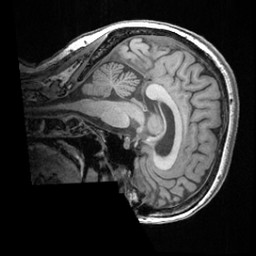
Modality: T1w
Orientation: sagittal
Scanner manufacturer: ge
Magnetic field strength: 3 T
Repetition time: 0.008572 s
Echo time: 0.003384 s